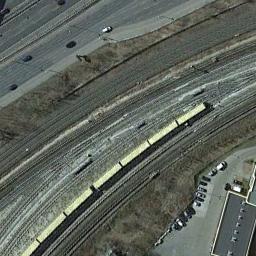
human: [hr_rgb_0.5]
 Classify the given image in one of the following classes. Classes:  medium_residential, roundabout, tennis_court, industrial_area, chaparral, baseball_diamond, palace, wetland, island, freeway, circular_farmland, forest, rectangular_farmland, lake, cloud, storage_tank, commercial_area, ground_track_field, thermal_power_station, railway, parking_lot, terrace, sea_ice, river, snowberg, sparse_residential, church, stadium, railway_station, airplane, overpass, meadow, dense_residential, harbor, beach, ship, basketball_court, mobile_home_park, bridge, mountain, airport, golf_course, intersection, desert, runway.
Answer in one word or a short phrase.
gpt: railway